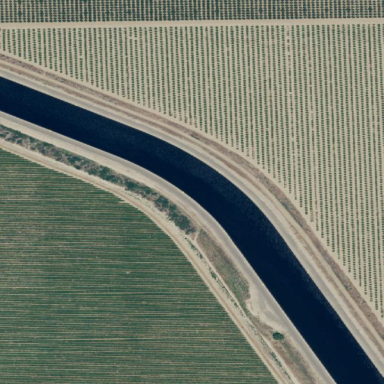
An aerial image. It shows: Almond orchard with rows of almond trees.